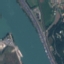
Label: River